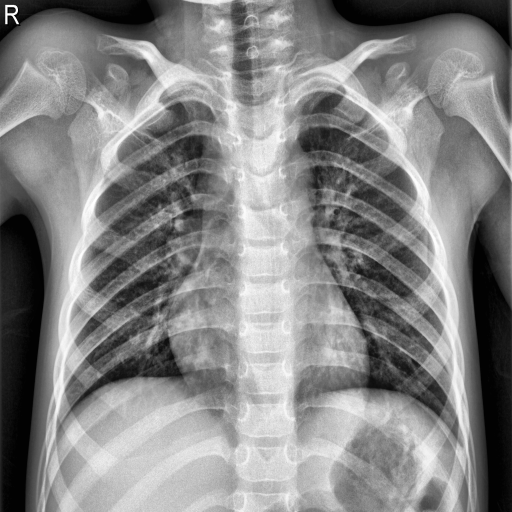
Finding: NORMAL